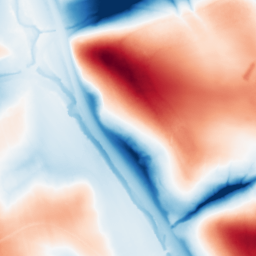
Category: classical
Decomposition family: gaussian_anisotropic
Decomposition parameters: sigma_x: 20
sigma_y: 50
Upsampling method: bilinear
Upsampling parameters: scale: 2
Upsampling scale: 2